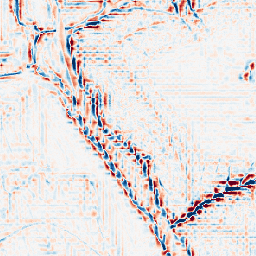
Category: wavelet
Decomposition family: wavelet_dwt
Decomposition parameters: wavelet: db2
level: 3
Upsampling method: lanczos
Upsampling parameters: scale: 8
Upsampling scale: 8